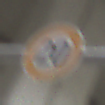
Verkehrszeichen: Geschwindigkeit20
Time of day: Midday
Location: Roofed (Urban)
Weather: Overcast
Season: NotSpecified
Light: Artificial